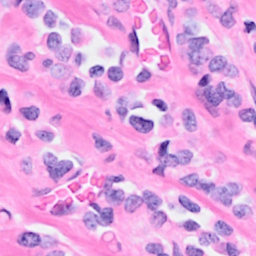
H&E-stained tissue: Breast